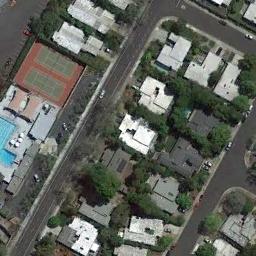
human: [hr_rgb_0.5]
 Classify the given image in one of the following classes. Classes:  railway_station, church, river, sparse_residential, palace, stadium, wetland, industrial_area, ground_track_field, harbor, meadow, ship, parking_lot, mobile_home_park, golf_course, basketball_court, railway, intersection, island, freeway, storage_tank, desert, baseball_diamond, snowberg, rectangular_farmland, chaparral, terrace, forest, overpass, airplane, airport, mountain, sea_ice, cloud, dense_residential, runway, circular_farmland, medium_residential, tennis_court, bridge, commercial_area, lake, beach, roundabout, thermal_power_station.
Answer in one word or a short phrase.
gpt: tennis_court